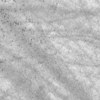
Label: not_dusty